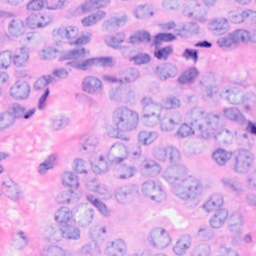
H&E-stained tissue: Breast